Question: Is there any way to draw Yaxis lable using highcharts/highstock api? The value of the label will be the end value of the series. The color will be the same color of the series.
I found there is a renderer api, but is seems it is difficult to know the exact position of the point.

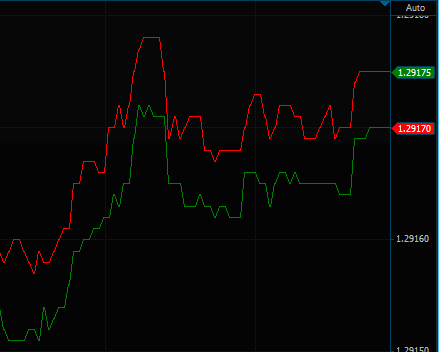
Answer: Here's an older example that uses the renderer function:
<URL>
'''
function(chart){
$(chart.series).each(function(i, serie){
//to get the appropraite 'y' position
var point = serie.data[serie.data.length-1];
chart.renderer.text(
//the text to render
'<span style="font-weight:bold;color:' + serie.color + ';">' + serie.name + '</span>',
//the 'x' position
chart.plotLeft+chart.plotWidth+5,
//the 'y' position
chart.plotTop + point.plotY+3).add()
});
});
'''
You could also do it by using data labels, enabled for only the last data point:
<URL>
You could also do it now by using the 'tickPositions' property, and then the formatter function on the axis labels
<URL>
<URL>